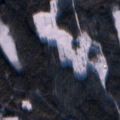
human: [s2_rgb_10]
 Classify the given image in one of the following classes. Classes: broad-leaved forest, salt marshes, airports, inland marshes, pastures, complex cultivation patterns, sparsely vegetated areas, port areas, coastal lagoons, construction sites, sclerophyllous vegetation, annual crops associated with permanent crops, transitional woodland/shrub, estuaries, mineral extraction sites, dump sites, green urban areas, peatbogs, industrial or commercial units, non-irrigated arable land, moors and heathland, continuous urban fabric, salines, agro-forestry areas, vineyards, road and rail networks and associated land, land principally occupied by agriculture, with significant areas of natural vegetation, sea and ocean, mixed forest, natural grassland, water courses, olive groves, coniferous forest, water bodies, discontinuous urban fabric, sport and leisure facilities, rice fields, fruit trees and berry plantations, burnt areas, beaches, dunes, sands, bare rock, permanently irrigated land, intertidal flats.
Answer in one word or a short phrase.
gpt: coniferous forest, peatbogs